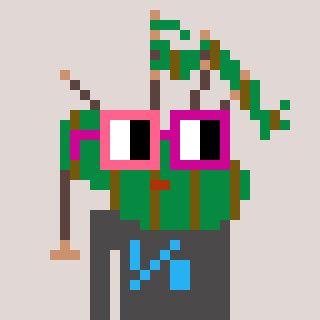
a pixel art character with square pink and red glasses, a bagpipe-shaped head and a grayscale-colored body on a warm background